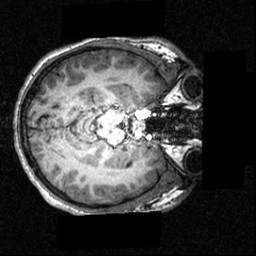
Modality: T1w
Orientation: axial
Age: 18
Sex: male
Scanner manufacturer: siemens
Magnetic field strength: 3.951 T
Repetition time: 1.5 s
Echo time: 0.00335 s